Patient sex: M
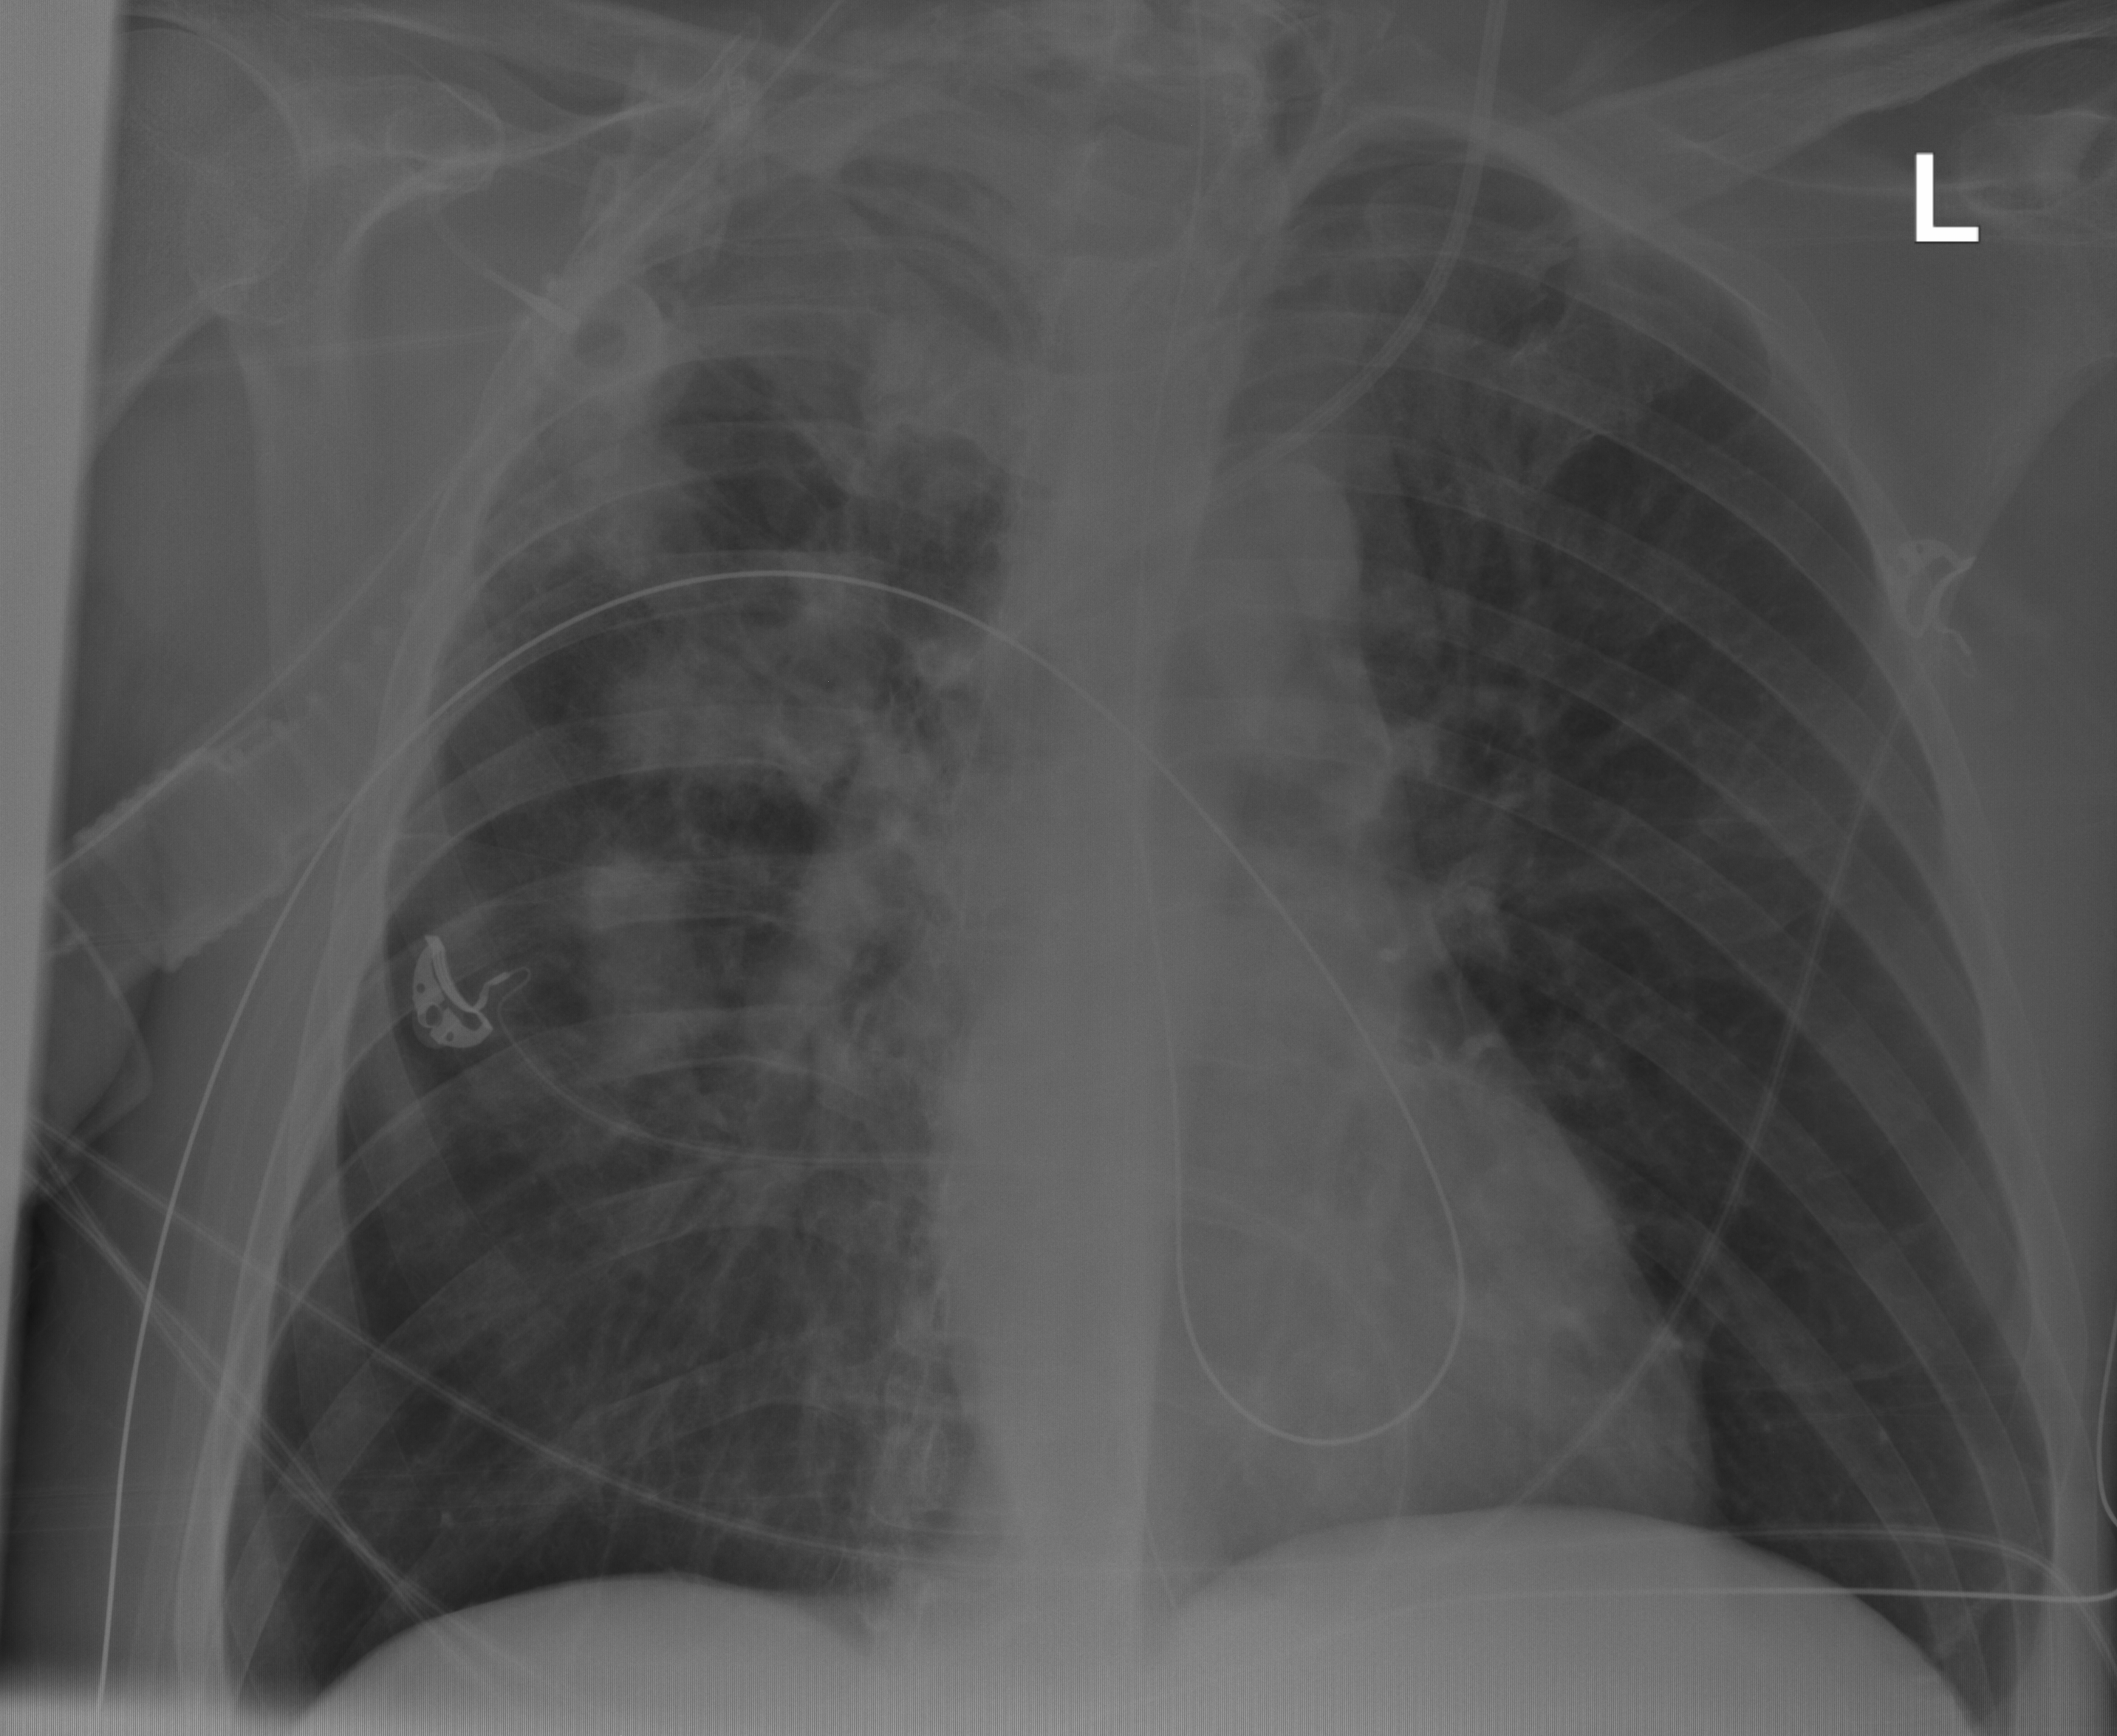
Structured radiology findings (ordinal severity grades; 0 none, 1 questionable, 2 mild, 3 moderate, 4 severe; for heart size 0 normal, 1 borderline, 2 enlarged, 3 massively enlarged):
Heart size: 0
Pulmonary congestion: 0
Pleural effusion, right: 0
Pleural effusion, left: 0
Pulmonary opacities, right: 3
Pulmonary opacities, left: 0
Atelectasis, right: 2
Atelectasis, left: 0